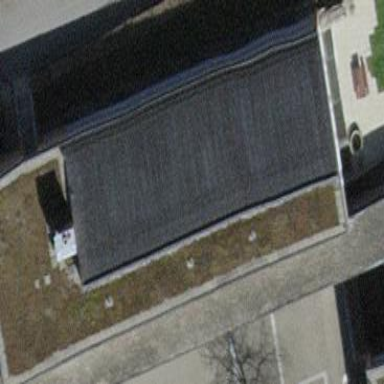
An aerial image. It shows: School building.